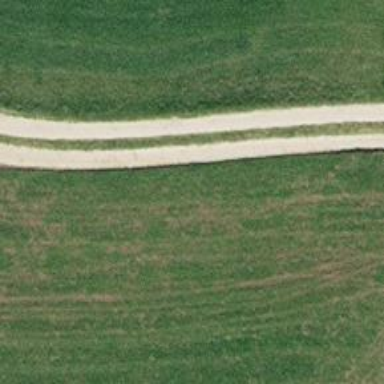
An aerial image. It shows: Gravel track with grade2 quality.